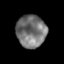
Tissue: prostate
Cell type: T cells
Senescence score: 0.3374
Nuclear area (px): 944
Mean DAPI intensity: 116.052